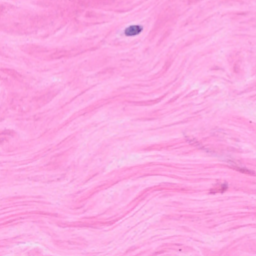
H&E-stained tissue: Breast